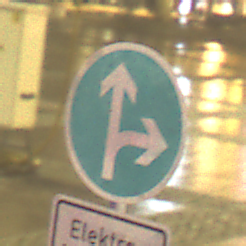
Verkehrszeichen: VorgeschriebeneFahrtrichtungGeradeausOderRechts
Zusatzzeichen unten: BesondereFahrzeugeUndTransportgueter11
Umgebung: Outdoor, Urban
Tageszeit: Night
Wetter: Overcast
Licht: Artificial
Jahreszeit: NotSpecified
Kontrast: MediumContrast